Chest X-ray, AP view. Patient: 46 years old, sex M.
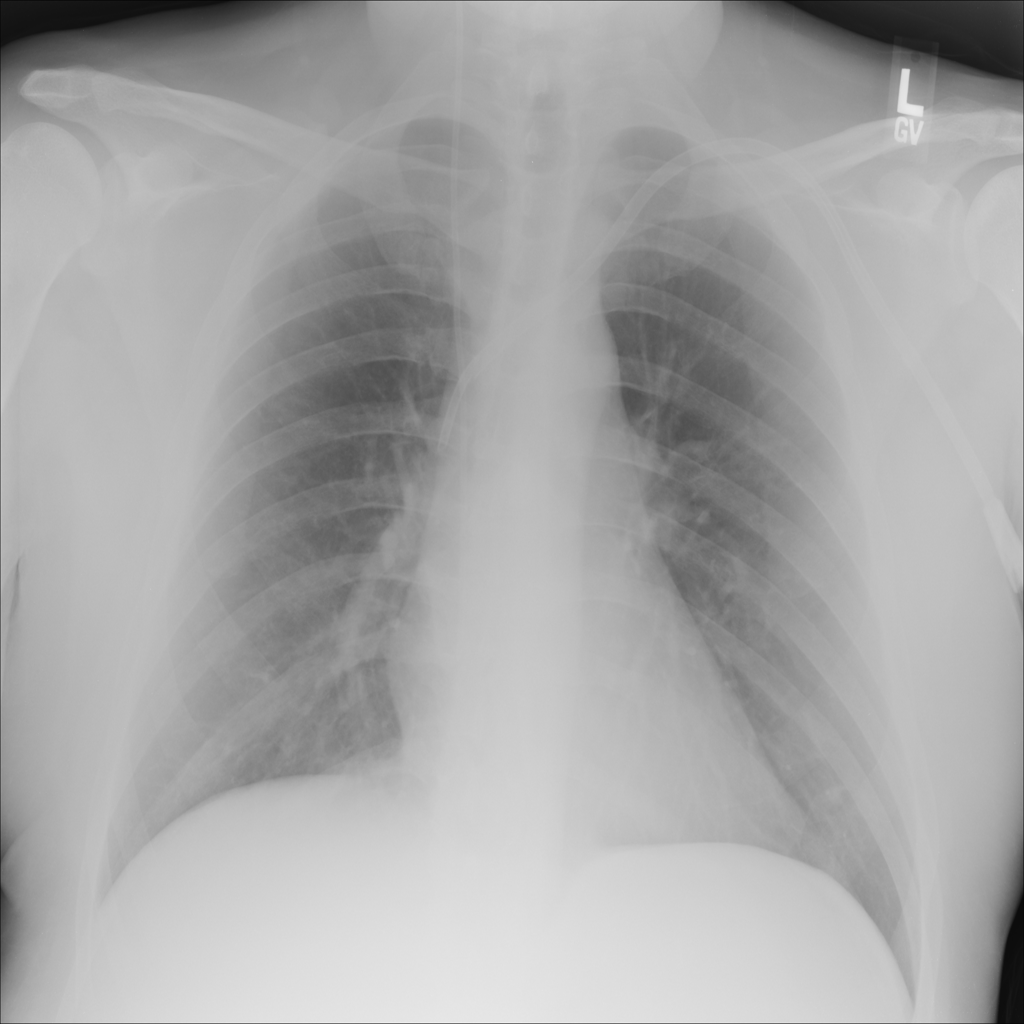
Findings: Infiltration